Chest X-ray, AP view. Patient: 65 years old, sex M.
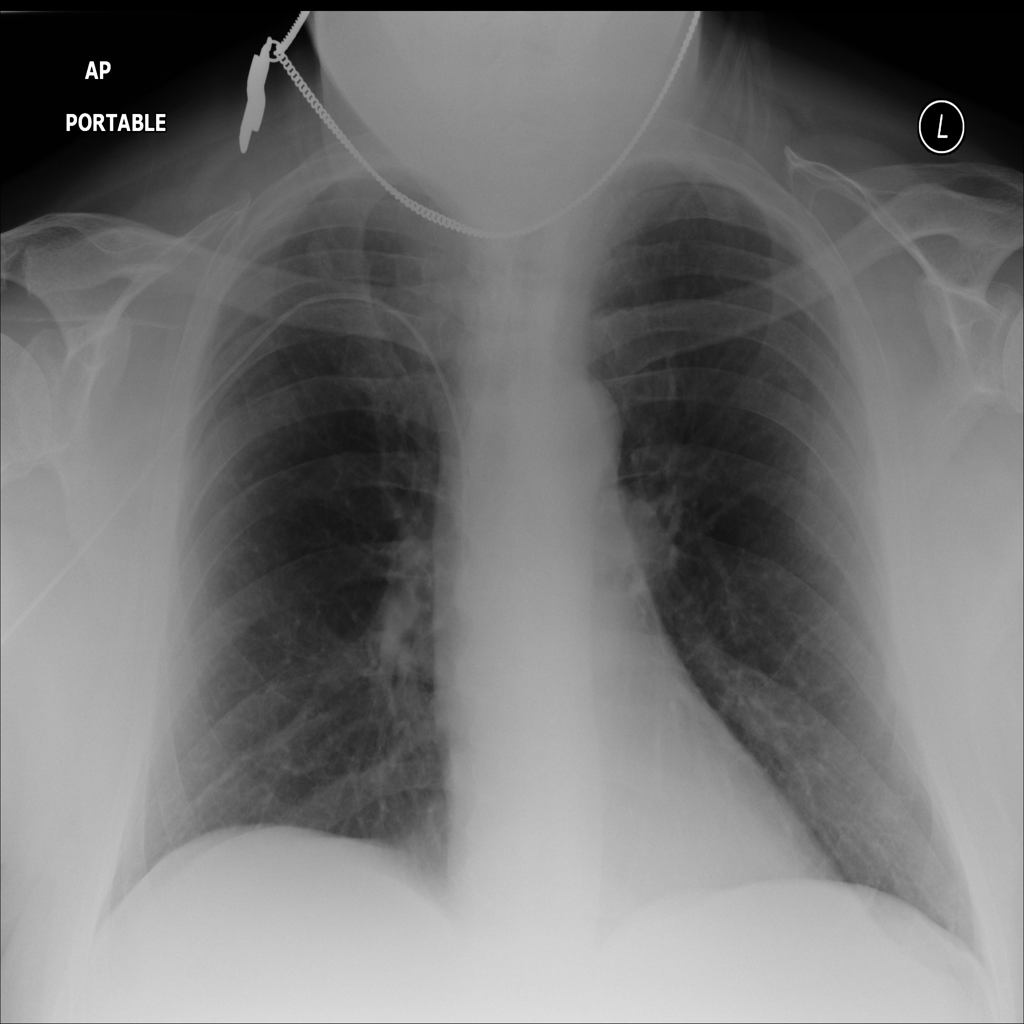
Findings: No Finding